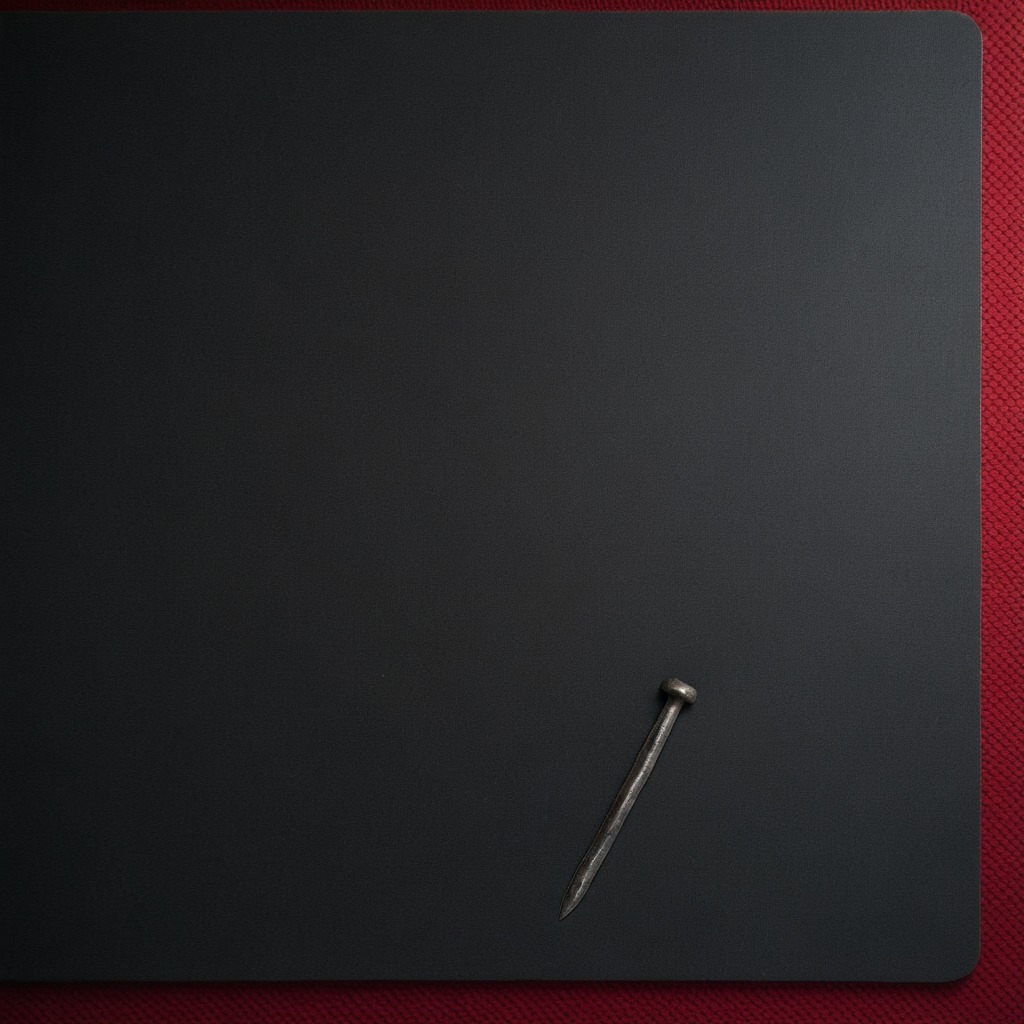
A nail is lying on the clean granite tabletop covered with a red rubber mat inside a workshop at night dim ambient light soft shadows worn but beneath the mat.